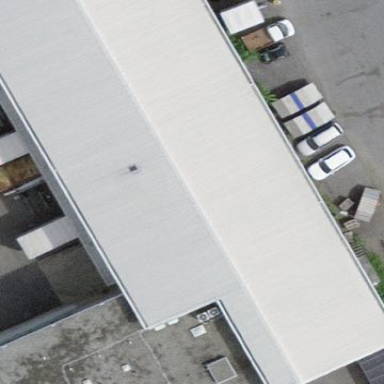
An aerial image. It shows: Warehouse.